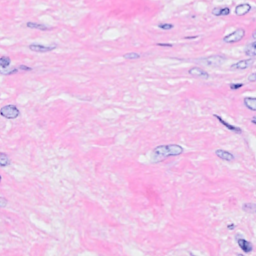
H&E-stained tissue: Breast